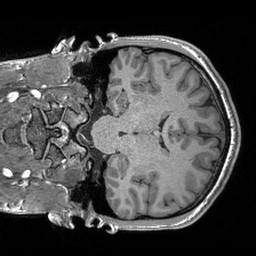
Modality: T1w
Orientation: coronal
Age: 21
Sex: male
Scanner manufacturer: siemens
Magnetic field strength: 3 T
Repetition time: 2.4 s
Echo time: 0.00191 s